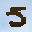
Label: 5